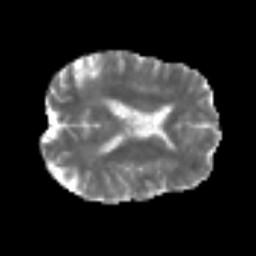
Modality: MD
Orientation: axial
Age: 62
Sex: male
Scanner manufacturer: siemens
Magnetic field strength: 3 T
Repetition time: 6.1 s
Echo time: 0.101 s